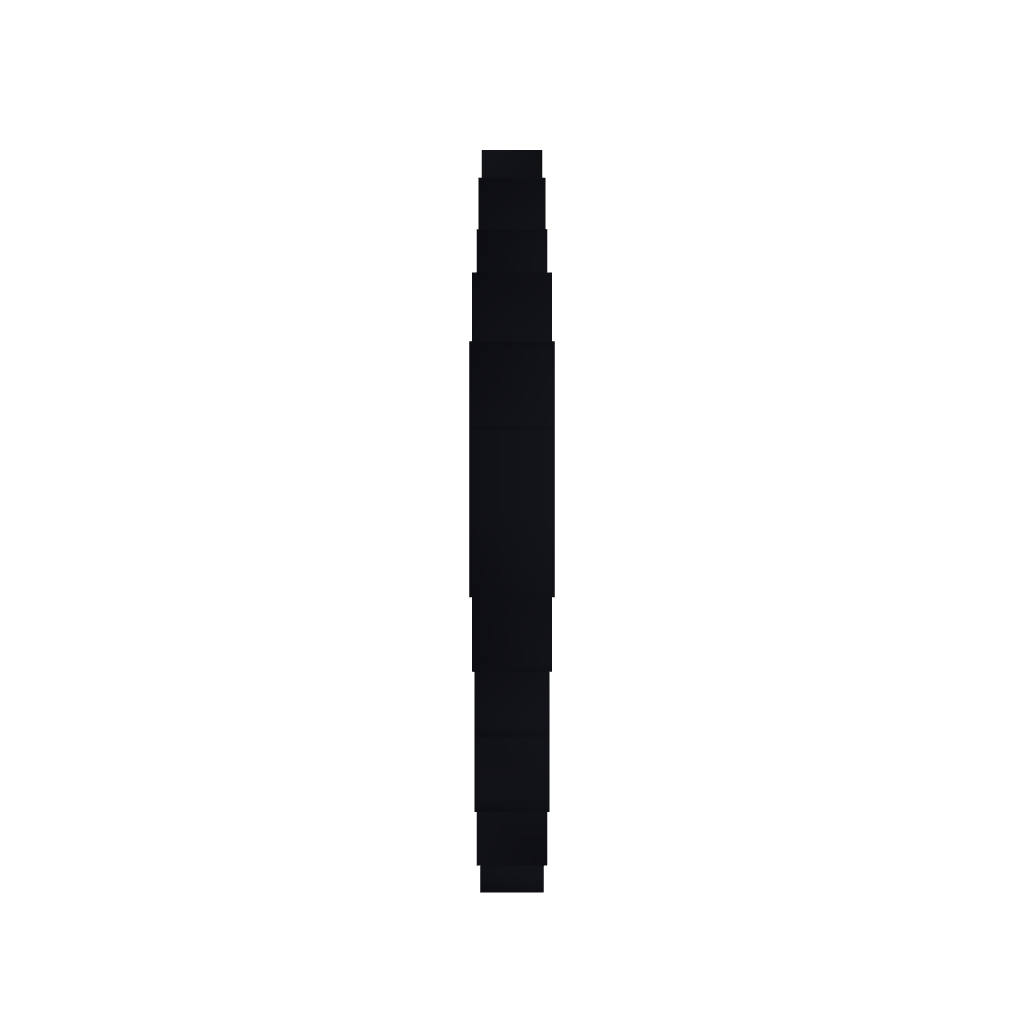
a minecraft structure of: Flappy bird